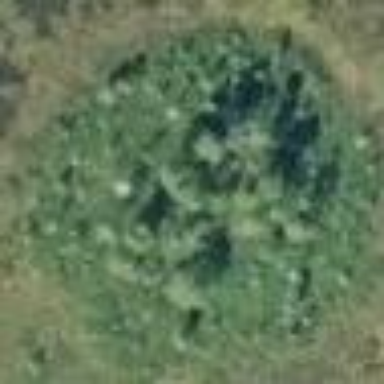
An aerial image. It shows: Forest area.